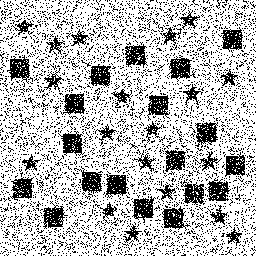
Squares: 19
Triangles: 0
Stars: 19
Total shapes: 38